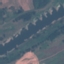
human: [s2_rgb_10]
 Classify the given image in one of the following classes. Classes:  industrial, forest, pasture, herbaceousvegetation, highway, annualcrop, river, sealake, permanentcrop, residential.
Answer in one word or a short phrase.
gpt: River